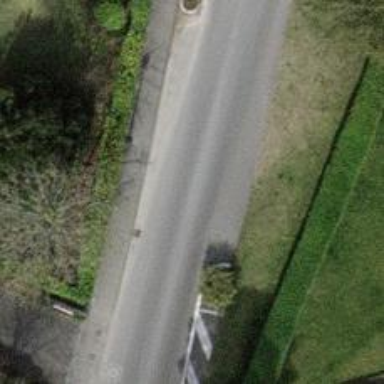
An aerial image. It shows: Chicane for traffic calming.